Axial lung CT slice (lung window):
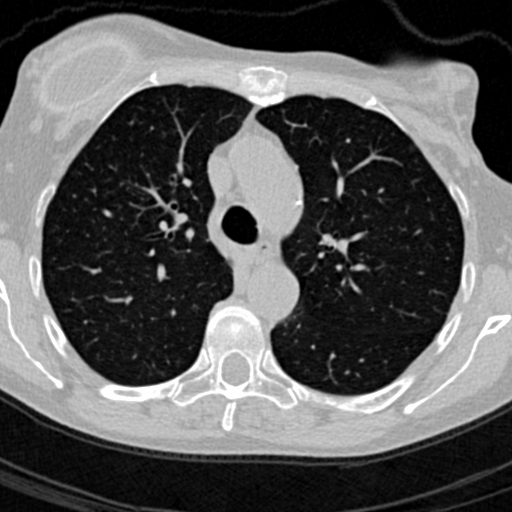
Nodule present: no